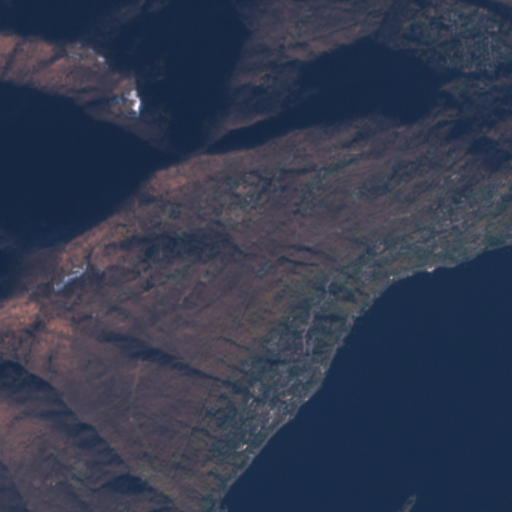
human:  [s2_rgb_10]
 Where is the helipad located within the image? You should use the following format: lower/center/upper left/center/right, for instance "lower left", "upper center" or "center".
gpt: The helipad is located in the center left of the image.
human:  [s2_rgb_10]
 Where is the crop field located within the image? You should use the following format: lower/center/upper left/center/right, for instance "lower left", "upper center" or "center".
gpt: There is no crop field in the image.